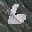
Label: 6